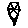
Label: line